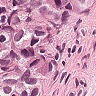
Metastatic tissue present: yes